You are looking at the short-time Fourier spectrogram of a bearing's acceleration signal. What is the most likely bearing condition (normal, inner_race, outer_race, ball)?
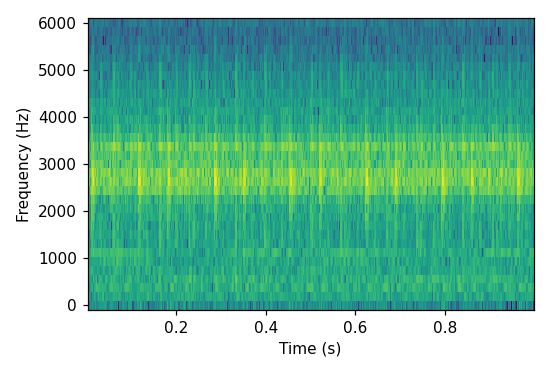
Answer: outer_race